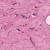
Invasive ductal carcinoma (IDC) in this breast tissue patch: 0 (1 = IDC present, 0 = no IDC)